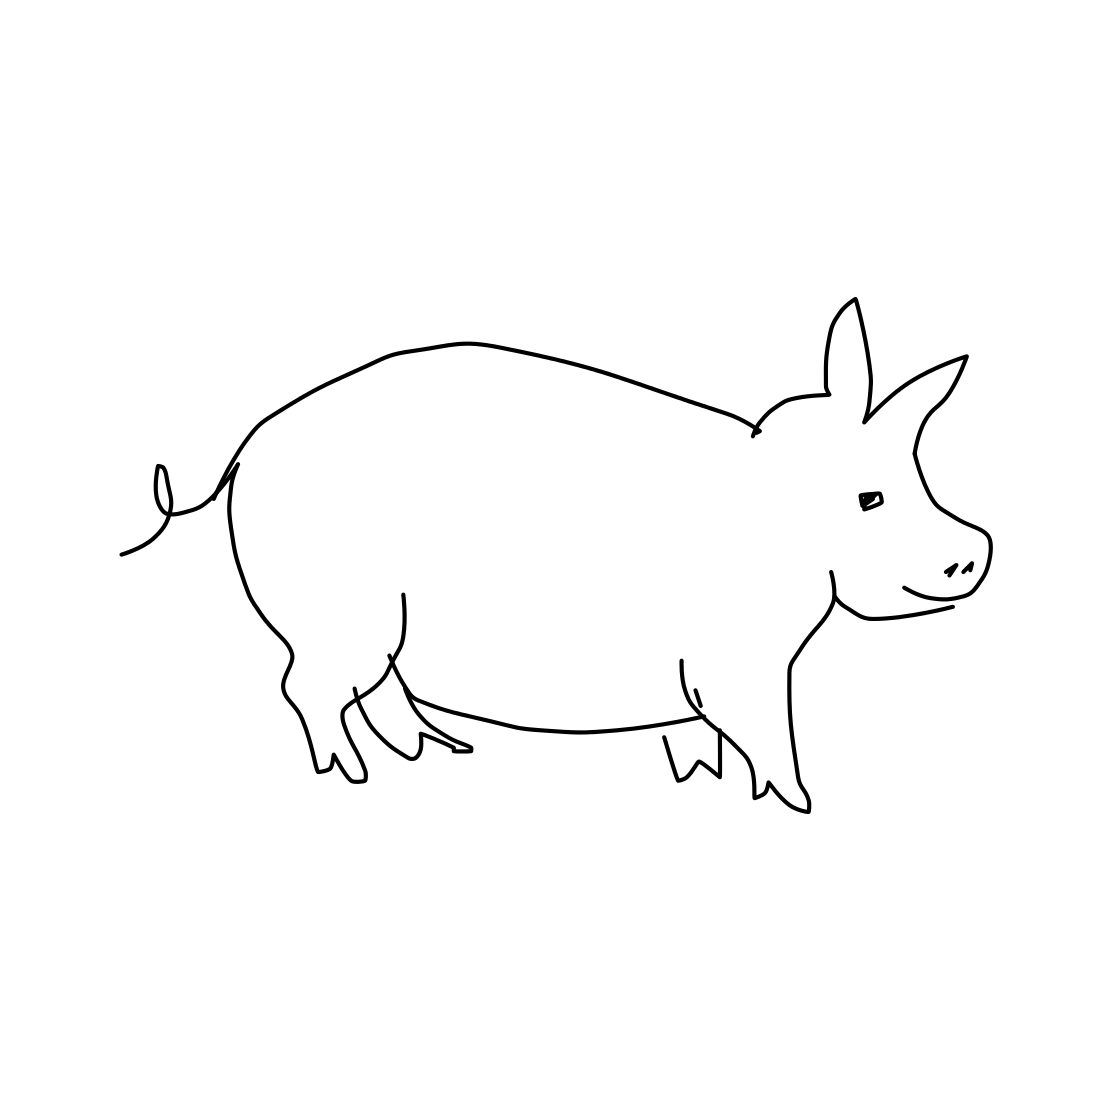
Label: pig